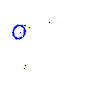
Particle: proton